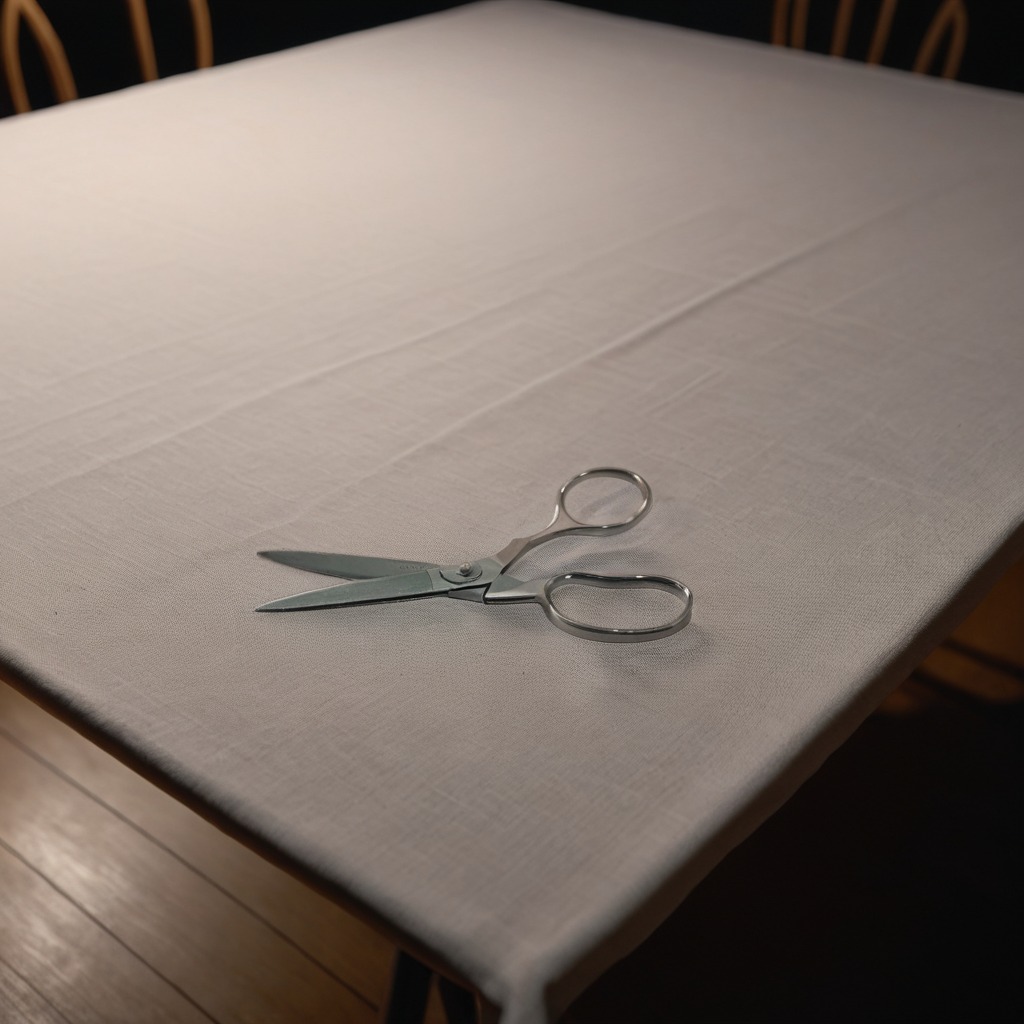
A scissor lies on a wooden table.